This is a demodulated (Hilbert-envelope) spectrum computed from a bearing vibration snapshot; the dashed markers indicate where each bearing fault type would appear (BPFO, BPFI, BSF, FTF). What is the most likely bearing condition (normal, inner_race, outer_race, ball)?
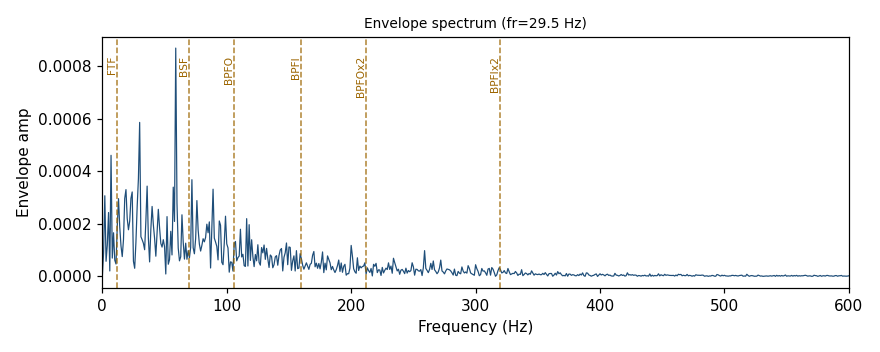
Answer: ball